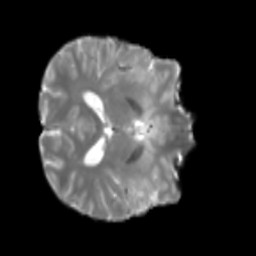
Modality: T2w
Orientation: axial
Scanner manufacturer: siemens
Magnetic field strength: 3 T
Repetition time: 4 s
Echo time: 0.0594 s